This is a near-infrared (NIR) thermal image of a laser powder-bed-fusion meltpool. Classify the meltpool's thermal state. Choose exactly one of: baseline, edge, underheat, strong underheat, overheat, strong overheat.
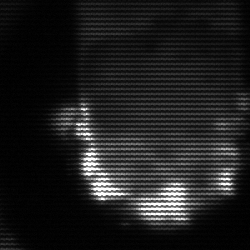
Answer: baseline